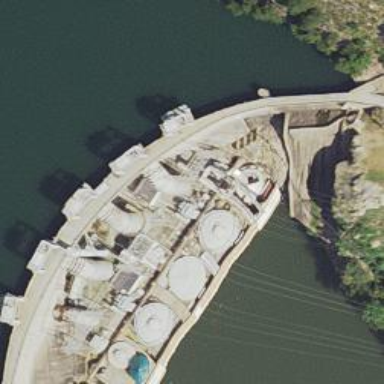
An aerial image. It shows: Hydro power generator using water-storage method.